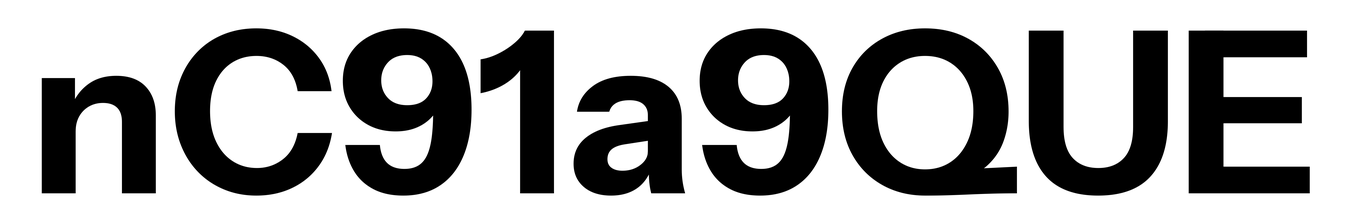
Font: InstrumentSans_Bold